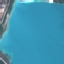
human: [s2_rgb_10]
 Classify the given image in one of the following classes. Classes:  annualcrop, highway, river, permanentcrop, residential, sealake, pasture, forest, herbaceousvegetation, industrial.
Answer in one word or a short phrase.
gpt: SeaLake